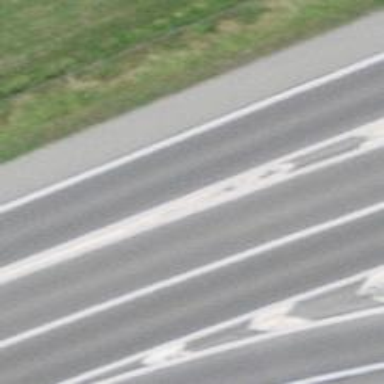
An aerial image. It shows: Motorroad with trunk link.